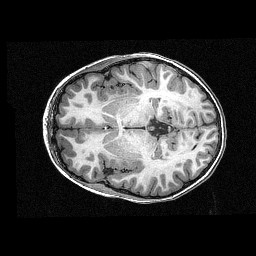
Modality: T1w
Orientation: axial
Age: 10
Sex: male
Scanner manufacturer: siemens
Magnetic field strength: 3 T
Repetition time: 2.3 s
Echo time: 0.00336 s